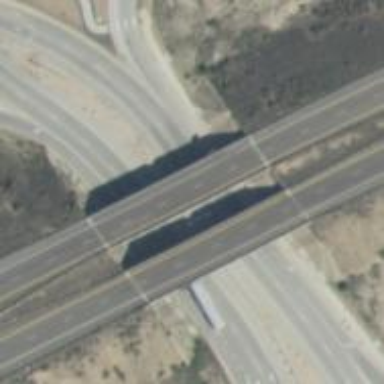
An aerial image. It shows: Trunk highway with grade1 tracktype. It is expressway with diverging diamond interchange (DDI).